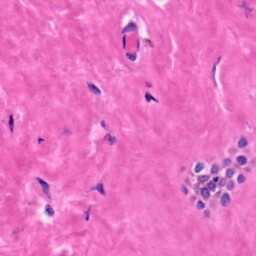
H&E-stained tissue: Skin